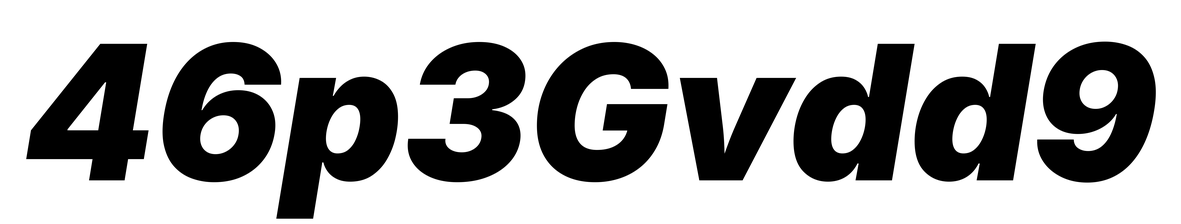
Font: Inter-Italic_Black_Italic